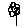
Label: flower